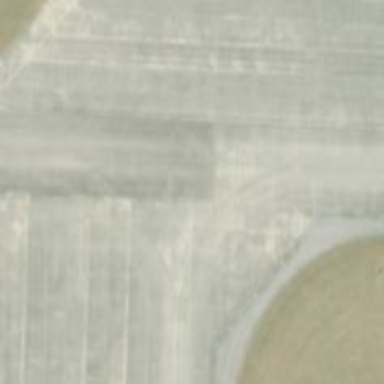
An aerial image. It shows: Image of taxiway at airport.